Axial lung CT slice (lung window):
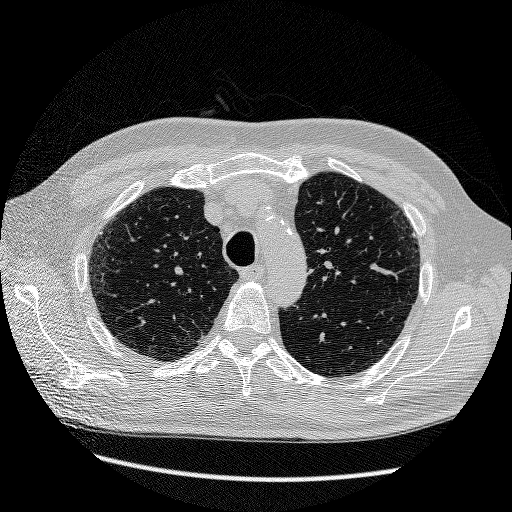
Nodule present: yes
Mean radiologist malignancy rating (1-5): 1